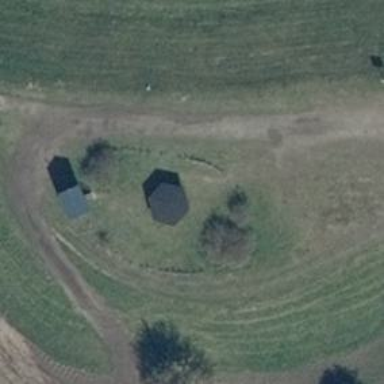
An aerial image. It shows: Picnic site with shelter available.